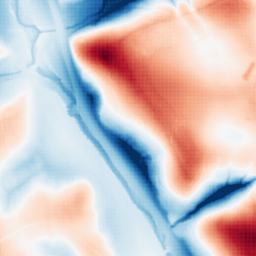
Category: classical
Decomposition family: uniform
Decomposition parameters: size: 100
Upsampling method: sinc_blackman
Upsampling parameters: scale: 2
kernel_size: 4
Upsampling scale: 2